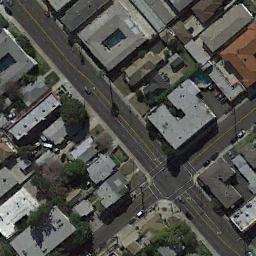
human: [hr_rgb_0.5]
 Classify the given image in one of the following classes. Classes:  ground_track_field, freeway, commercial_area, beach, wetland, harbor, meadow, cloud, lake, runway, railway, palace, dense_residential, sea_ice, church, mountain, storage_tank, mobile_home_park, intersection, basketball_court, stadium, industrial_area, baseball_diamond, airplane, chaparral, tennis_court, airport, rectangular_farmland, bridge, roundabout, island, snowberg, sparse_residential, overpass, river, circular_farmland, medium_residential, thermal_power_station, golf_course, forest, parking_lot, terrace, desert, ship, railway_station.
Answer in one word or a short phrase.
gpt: intersection